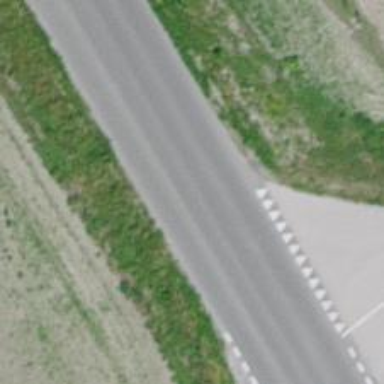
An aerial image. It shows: Unclassified road with asphalt surface.